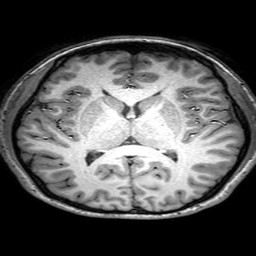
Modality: T1w
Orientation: coronal
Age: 19
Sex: female
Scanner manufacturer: philips
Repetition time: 0.008916 s
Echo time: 0.0046 s